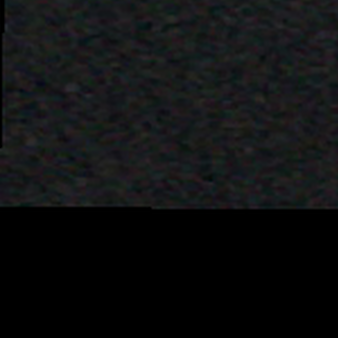
Label: other